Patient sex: F
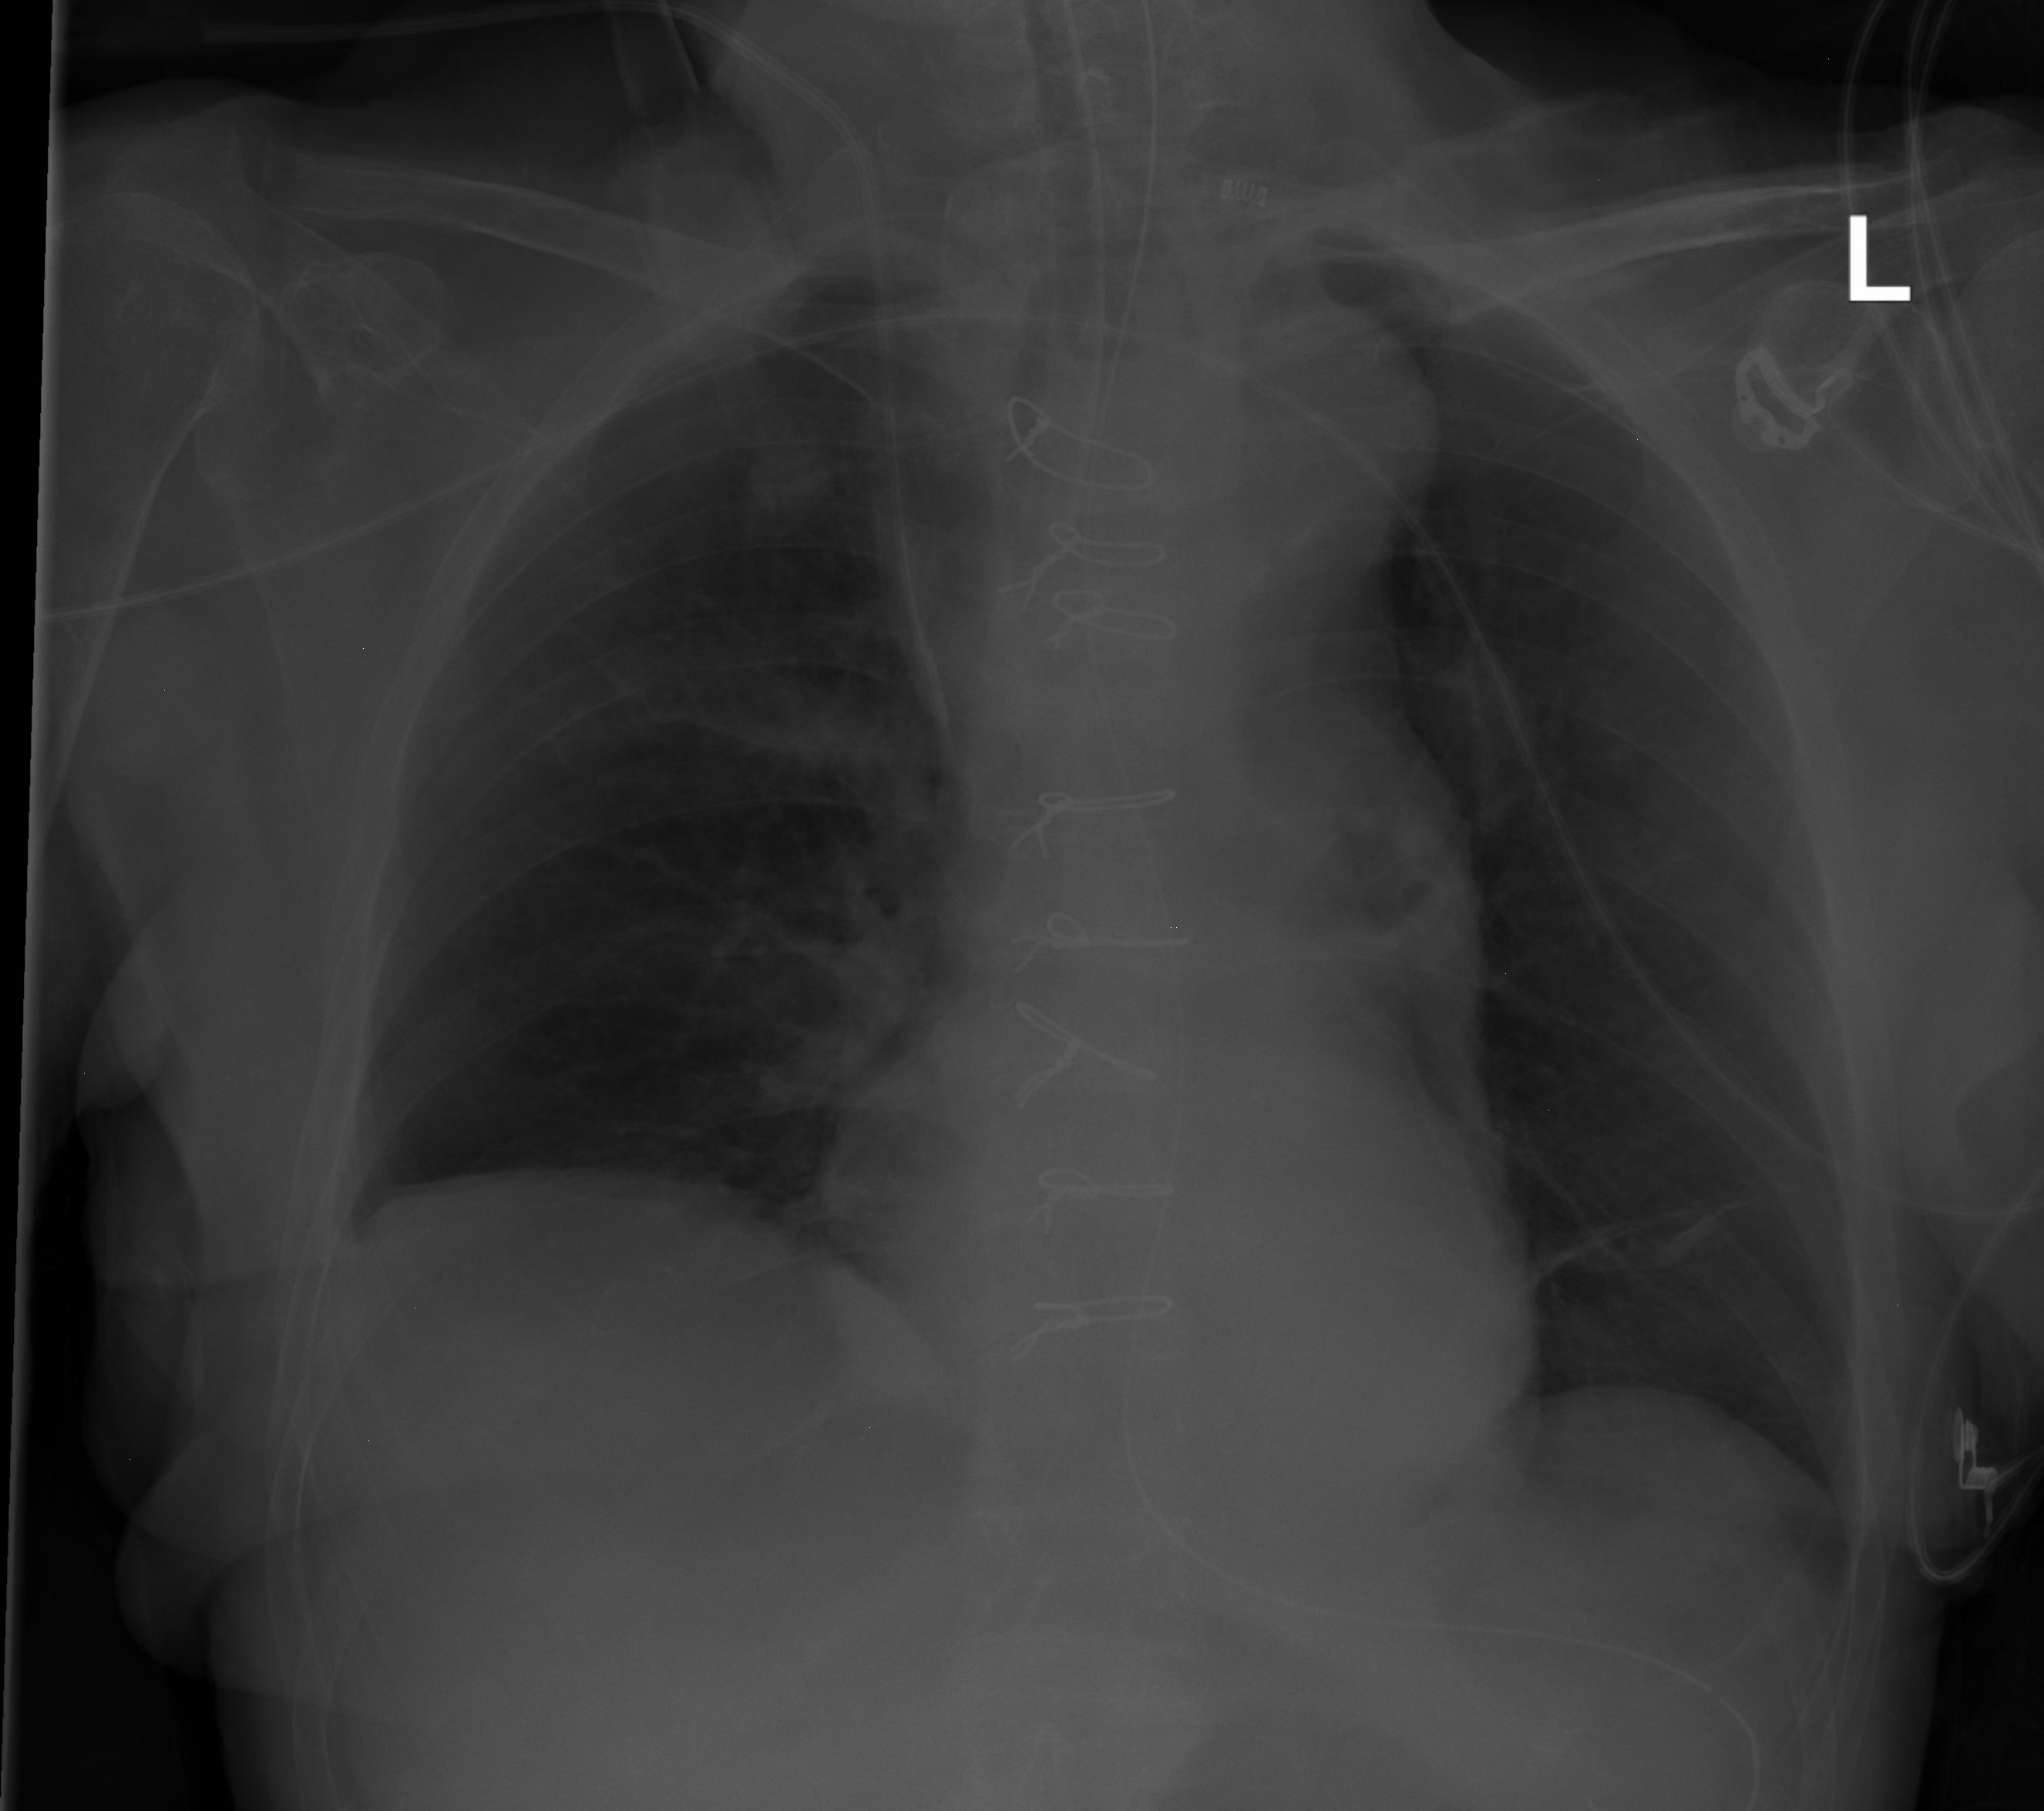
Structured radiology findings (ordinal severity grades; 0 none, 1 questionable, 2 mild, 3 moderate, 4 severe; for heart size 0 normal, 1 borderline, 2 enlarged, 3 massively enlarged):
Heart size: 0
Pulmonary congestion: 0
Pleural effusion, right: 0
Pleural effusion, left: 0
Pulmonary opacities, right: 0
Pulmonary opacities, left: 0
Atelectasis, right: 0
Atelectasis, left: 2